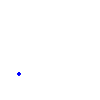
Particle: proton